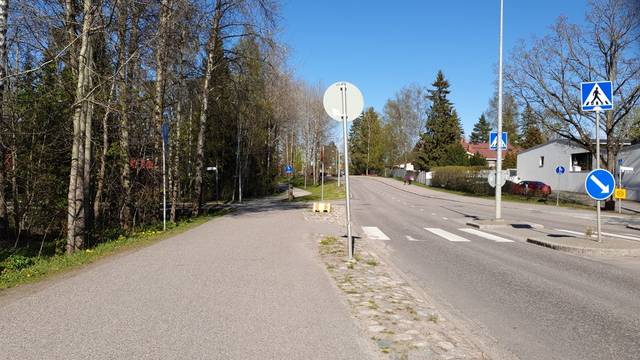
Region: Finland
Coordinates: 60.228, 24.712